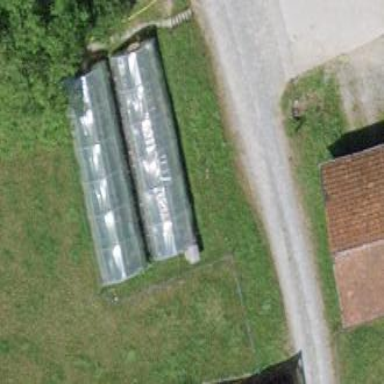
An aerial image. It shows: Greenhouse.